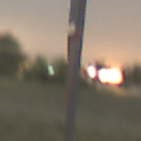
Verkehrszeichen: VorfahrtGewaehren
Zusatzzeichen oben: RichtungsangabeDurchPfeile9
Umgebung: Outdoor, Nature
Tageszeit: Night
Wetter: Clear
Licht: Natural
Jahreszeit: NotSpecified
Kontrast: HighContrast